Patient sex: F
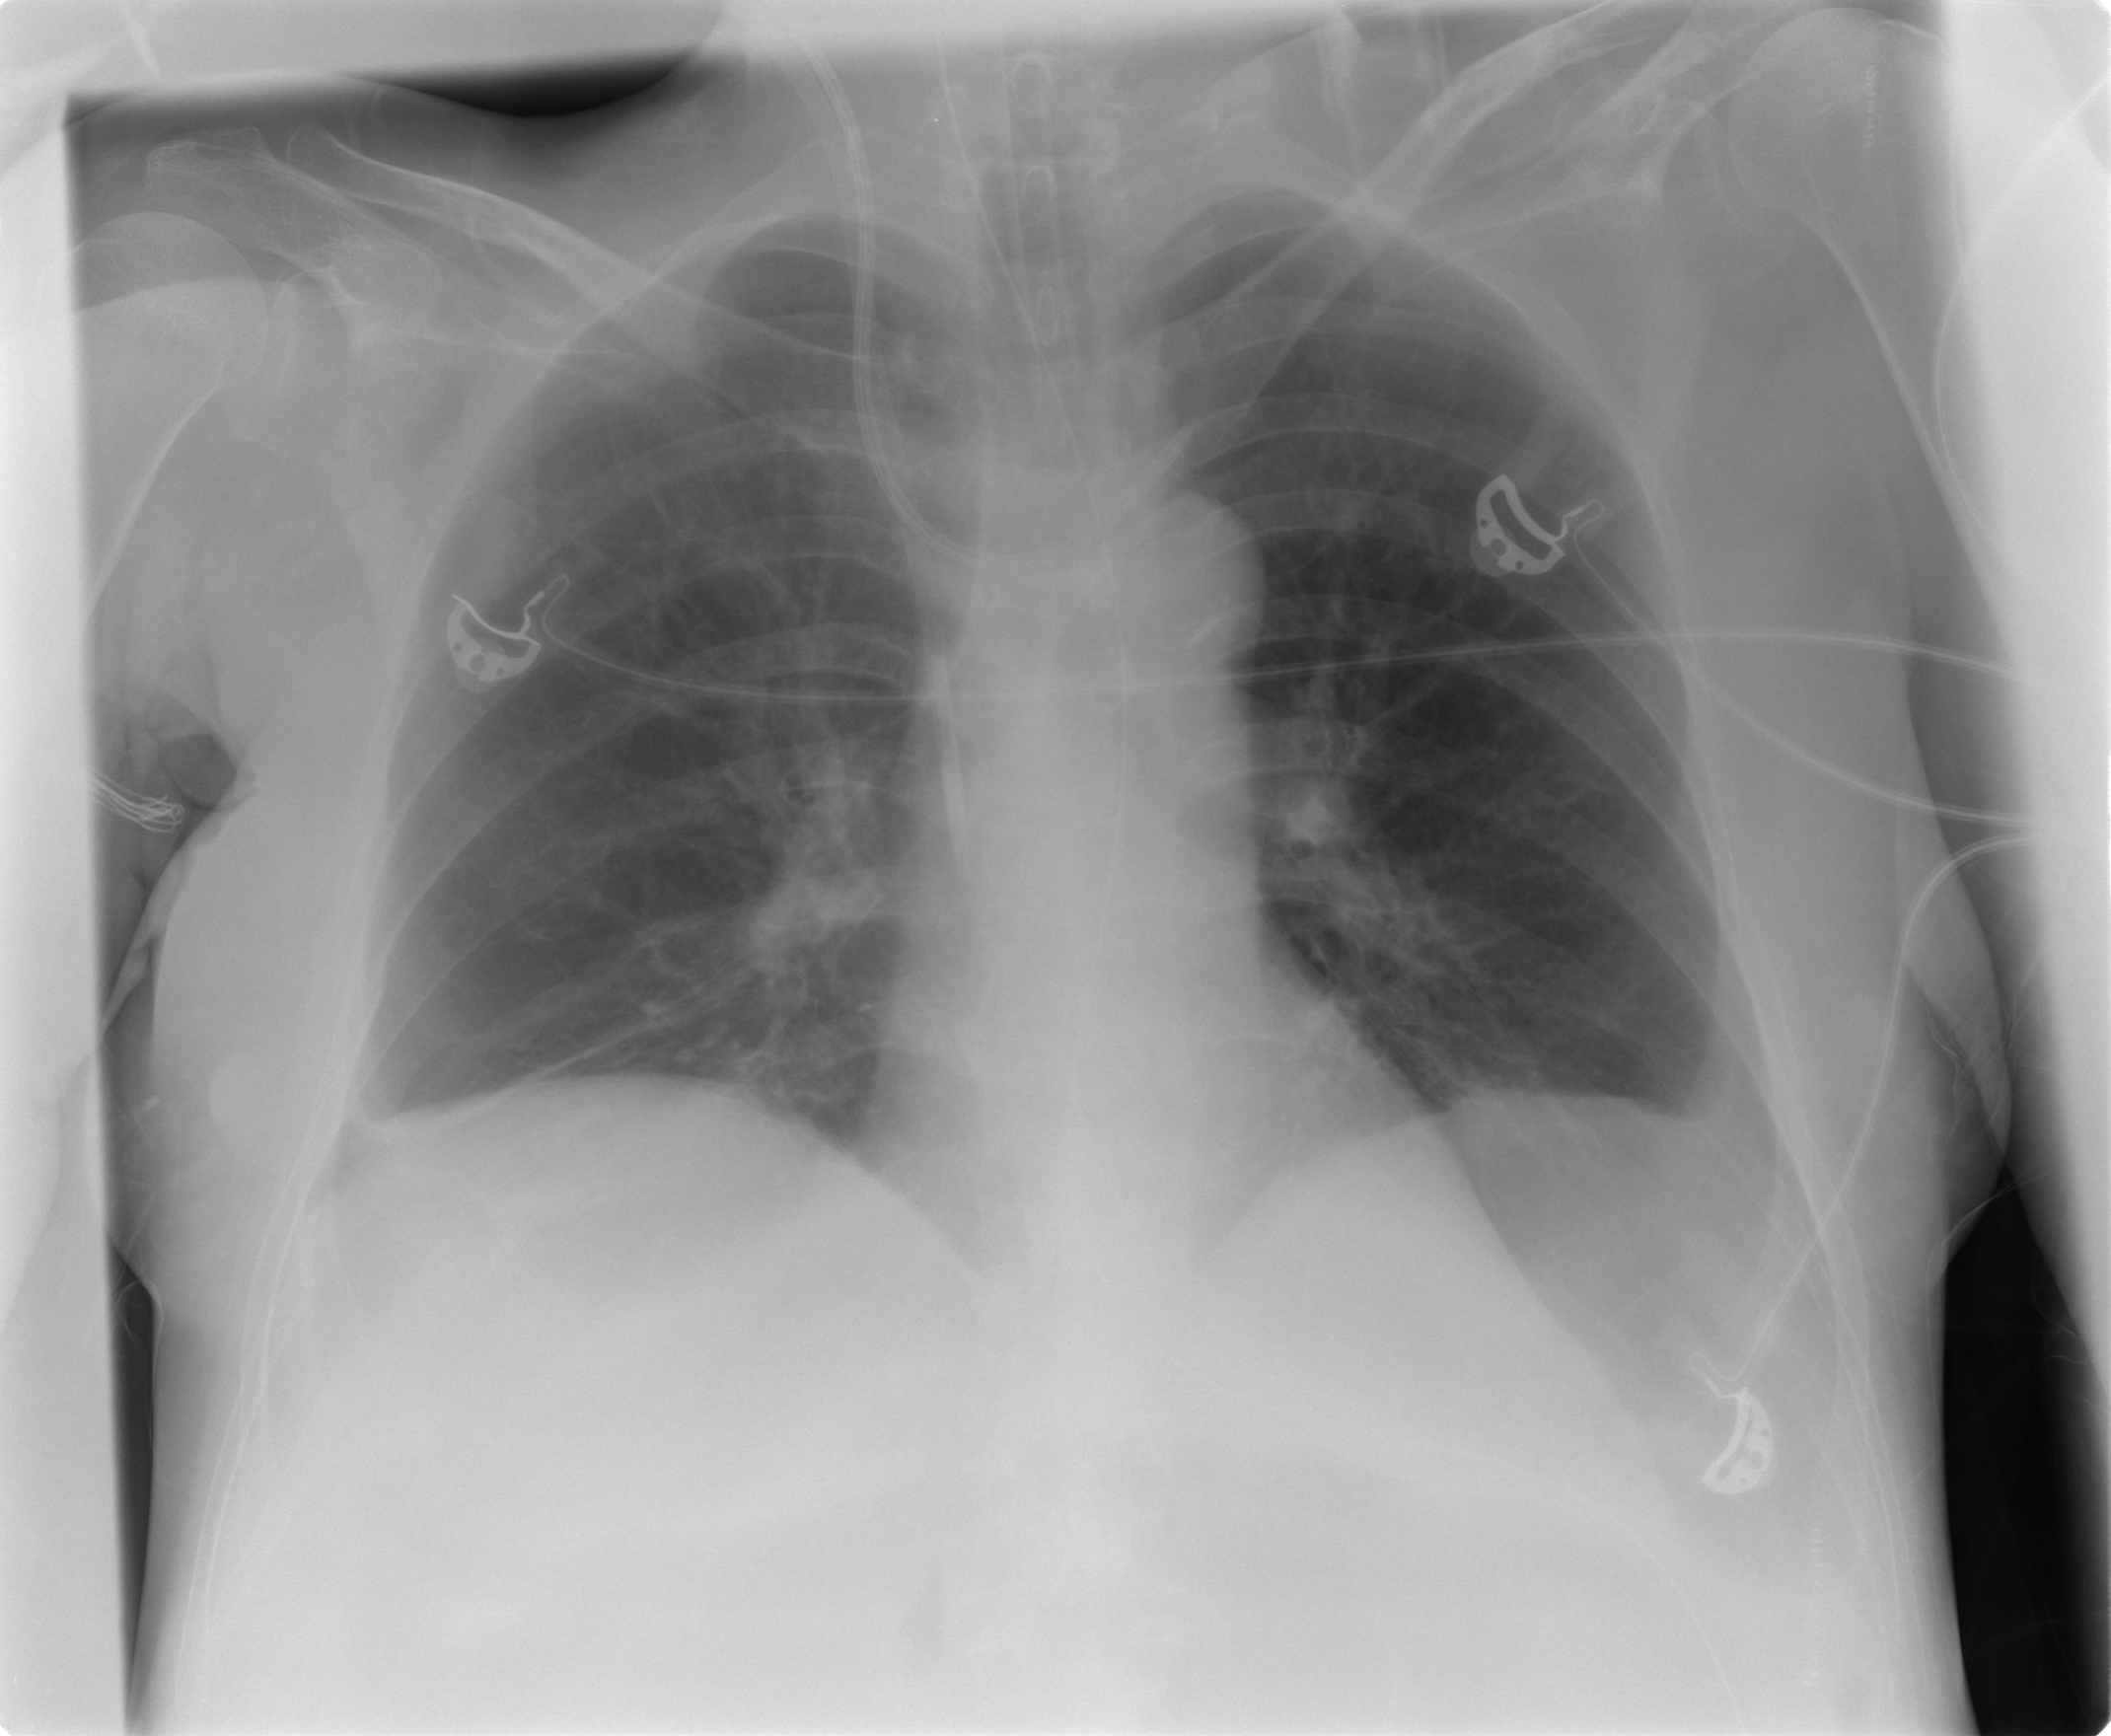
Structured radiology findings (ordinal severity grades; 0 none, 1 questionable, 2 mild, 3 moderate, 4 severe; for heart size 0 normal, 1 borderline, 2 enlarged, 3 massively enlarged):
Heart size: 0
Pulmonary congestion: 0
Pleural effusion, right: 0
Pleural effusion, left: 0
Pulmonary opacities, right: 0
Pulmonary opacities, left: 0
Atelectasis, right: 2
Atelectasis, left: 0